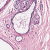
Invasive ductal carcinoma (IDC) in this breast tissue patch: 0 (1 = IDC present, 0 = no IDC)